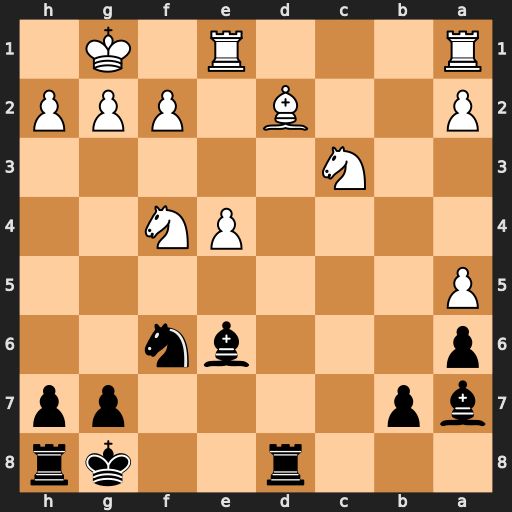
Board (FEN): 3r2kr/bp4pp/p3bn2/P7/4PN2/2N5/P2B1PPP/R3R1K1
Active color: b
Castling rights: -
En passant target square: -
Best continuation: Rxd2 Nxe6 Bxf2+